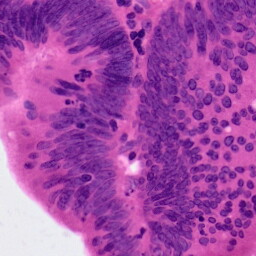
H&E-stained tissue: Colon